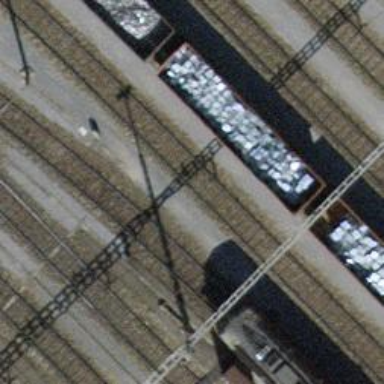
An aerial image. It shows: Rail yard with electrified contact lines for the trains.